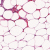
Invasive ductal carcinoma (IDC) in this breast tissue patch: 0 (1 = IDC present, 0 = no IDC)